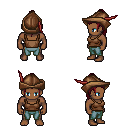
a pixel art fantasy rpg character, male body template, human, dark skin, brown pirate shirt, teal pants, brunette long topknot hairstyle, leather cap, four views (front, back, left, right), 2x2 character sprite sheet, small pixel art, hard edges, no anti-aliasing